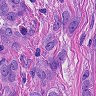
Metastatic tissue present: yes